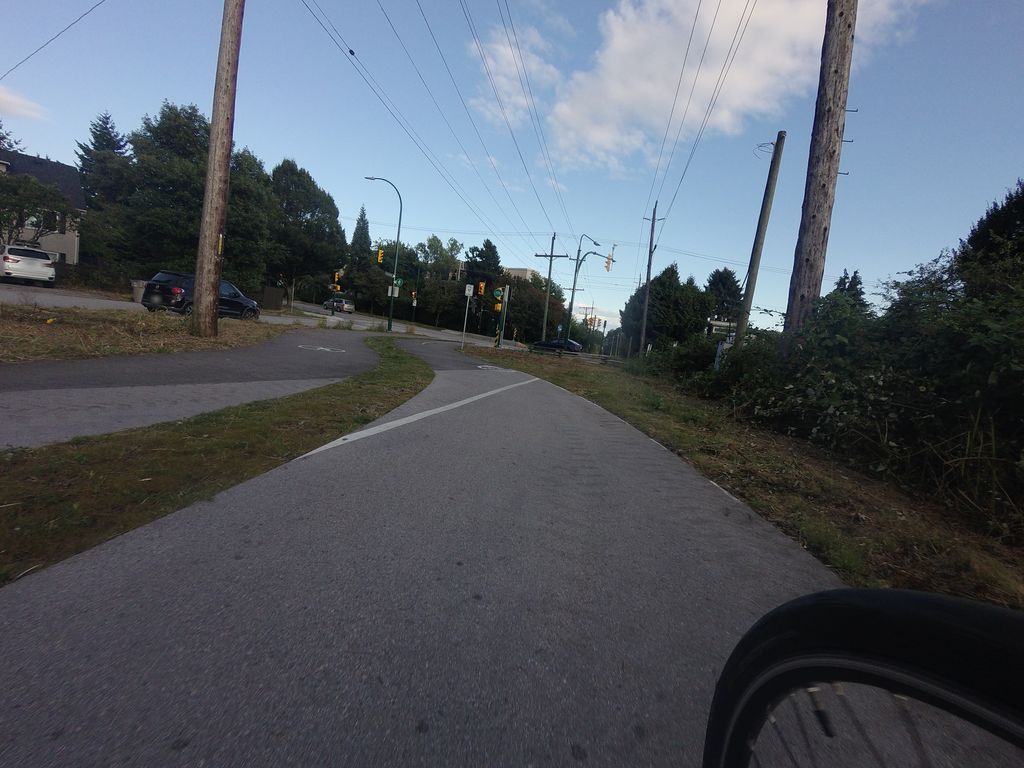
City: vancouver